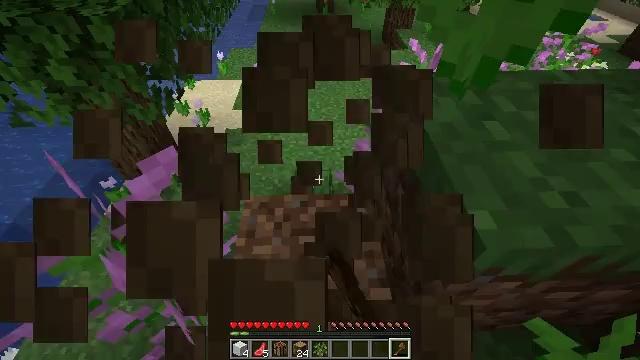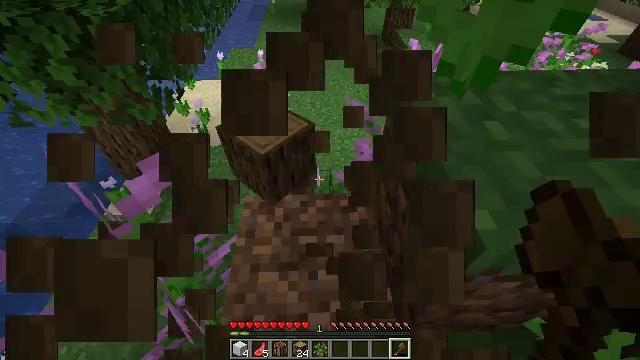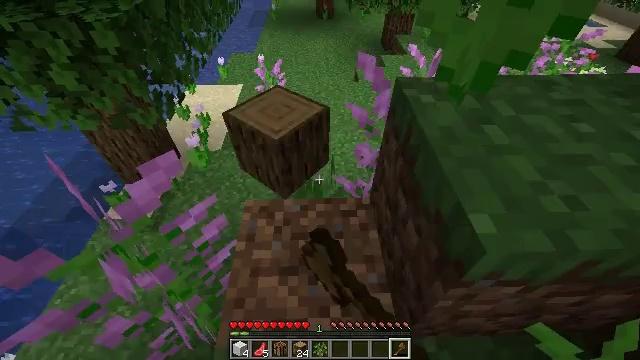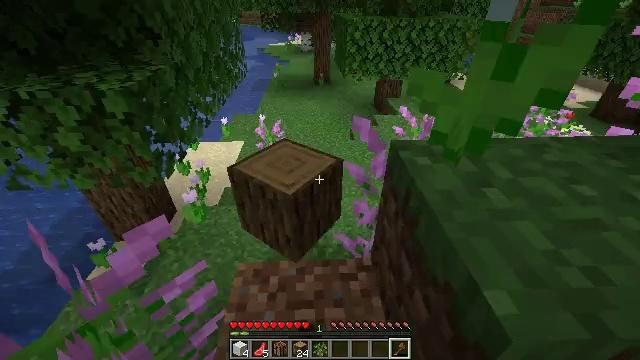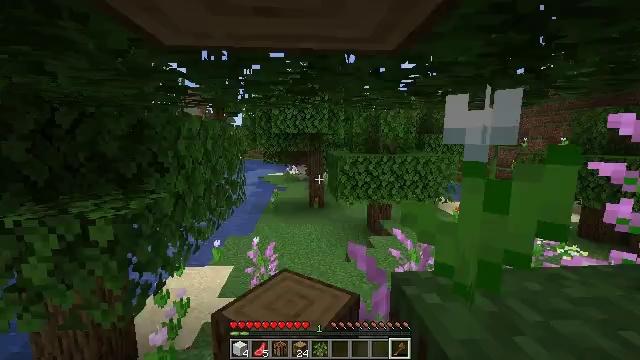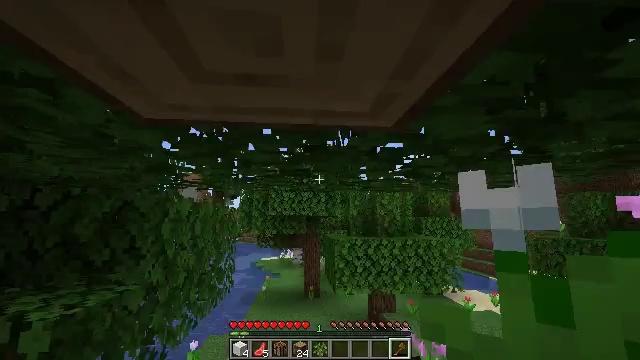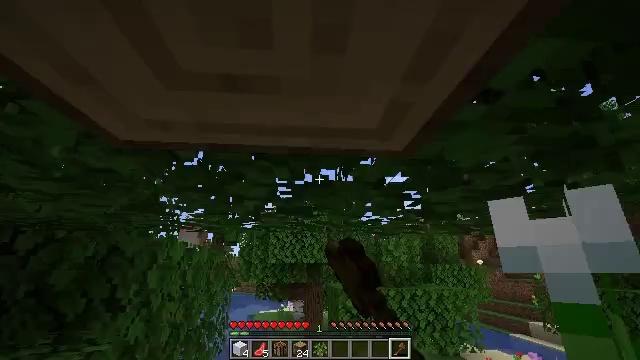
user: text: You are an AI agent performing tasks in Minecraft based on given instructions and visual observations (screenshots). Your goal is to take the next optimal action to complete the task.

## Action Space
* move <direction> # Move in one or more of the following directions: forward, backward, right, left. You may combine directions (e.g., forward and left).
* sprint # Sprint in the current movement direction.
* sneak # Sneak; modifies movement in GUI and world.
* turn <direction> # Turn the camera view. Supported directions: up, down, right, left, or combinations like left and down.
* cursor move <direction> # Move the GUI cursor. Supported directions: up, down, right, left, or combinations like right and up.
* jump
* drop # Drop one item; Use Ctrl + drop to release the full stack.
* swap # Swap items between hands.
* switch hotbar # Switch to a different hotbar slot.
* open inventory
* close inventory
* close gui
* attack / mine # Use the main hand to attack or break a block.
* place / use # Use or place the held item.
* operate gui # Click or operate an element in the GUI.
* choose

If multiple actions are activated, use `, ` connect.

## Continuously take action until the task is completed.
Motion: motion action
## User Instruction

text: Pick the pink tulip from the ground.
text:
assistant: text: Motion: attack / mine
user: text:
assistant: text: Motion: attack / mine
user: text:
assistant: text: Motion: move forward, turn up, attack / mine
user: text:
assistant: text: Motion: move forward, turn right and up, attack / mine
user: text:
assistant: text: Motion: move forward, turn up, attack / mine
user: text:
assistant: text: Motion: move forward, turn up, attack / mine
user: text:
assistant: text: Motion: attack / mine